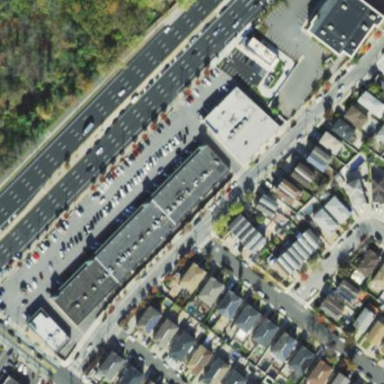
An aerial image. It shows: Retail building.